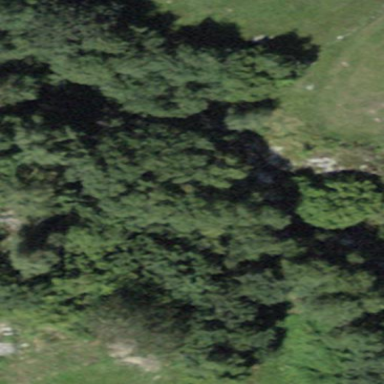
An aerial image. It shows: Forest area.